Question: The 'sf' package seems like a much more user-friendly approach to working with spatial data than, say, 'sp'. For example, if I have a set of latitude/longitude coordinates, I can plot easily with the development version of 'ggplot2':
'''
library(sf)
devtools::install_github("tidyverse/ggplot2")
library(ggplot2)
# generate some data
set.seed(123)
y = rnorm(10, mean=40, sd=20)
x = rnorm(10, mean=-100, sd=30)
# collect to data.frame
xy = data.frame(x=x,y=y)
# create sf object
xy.sf = sf::st_as_sf(xy, coords=c("x", "y"), crs=4269)
# plot points
ggplot(data=xy.sf) + geom_sf()
'''
The 'ggplot2::geom_sf' function knows that the 'xy.sf' object's geometry is a set of points and so I don't need to invoke, e.g., 'ggplot2::geom_point()'.
However, suppose I want to add another geom based on the set of points.
For example, if I want to generate a contour layer to show where points are concentrated, I would use 'ggplot2::geom_density2d' or 'ggplot2::stat_density2d', as suggested in <URL>.
However, the following code
'''
ggplot(data=xy.sf) +
geom_sf() +
geom_density2d(data=xy.sf, aes(x=x,y=y,colour=..level..))
'''
produces the following image

Note that the countour lines seem to have coordinates reversed!
I tried fiddling with the above code, but can't get it to work. I realize the 'sf' package is fairly new, but the map is so close to being right! Any ideas?
: Forgot to add session info
'''
> sessionInfo()
R version 3.4.0 (2017-04-21)
Platform: x86_64-w64-mingw32/x64 (64-bit)
Running under: Windows 7 x64 (build 7601) Service Pack 1
Matrix products: default
locale:
[1] LC_COLLATE=English_United States.1252
[2] LC_CTYPE=English_United States.1252
[3] LC_MONETARY=English_United States.1252
[4] LC_NUMERIC=C
[5] LC_TIME=English_United States.1252
attached base packages:
[1] stats graphics grDevices utils datasets methods base
other attached packages:
[1] ggplot2_2.2.1.9000 sf_0.4-3
loaded via a namespace (and not attached):
[1] Rcpp_0.12.9 magrittr_1.5 maps_3.1.1 units_0.4-4
[5] MASS_7.3-47 munsell_0.4.3 geosphere_1.5-5 colorspace_1.3-2
[9] lattice_0.20-35 rjson_0.2.15 jpeg_0.1-8 rlang_0.1.1
[13] stringr_1.2.0 udunits2_0.13 plyr_1.8.4 tools_3.4.0
[17] rgdal_1.2-5 grid_3.4.0 gtable_0.2.0 png_0.1-7
[21] DBI_0.5-1 ggthemes_3.3.0 lazyeval_0.2.0 assertthat_0.1
[25] digest_0.6.12 tibble_1.3.1 ggmap_2.6.1 reshape2_1.4.2
[29] mapproj_1.2-4 labeling_0.3 sp_1.2-4 stringi_1.1.2
[33] compiler_3.4.0 RgoogleMaps_1.4.1 scales_0.4.1 proto_1.0.0
'''
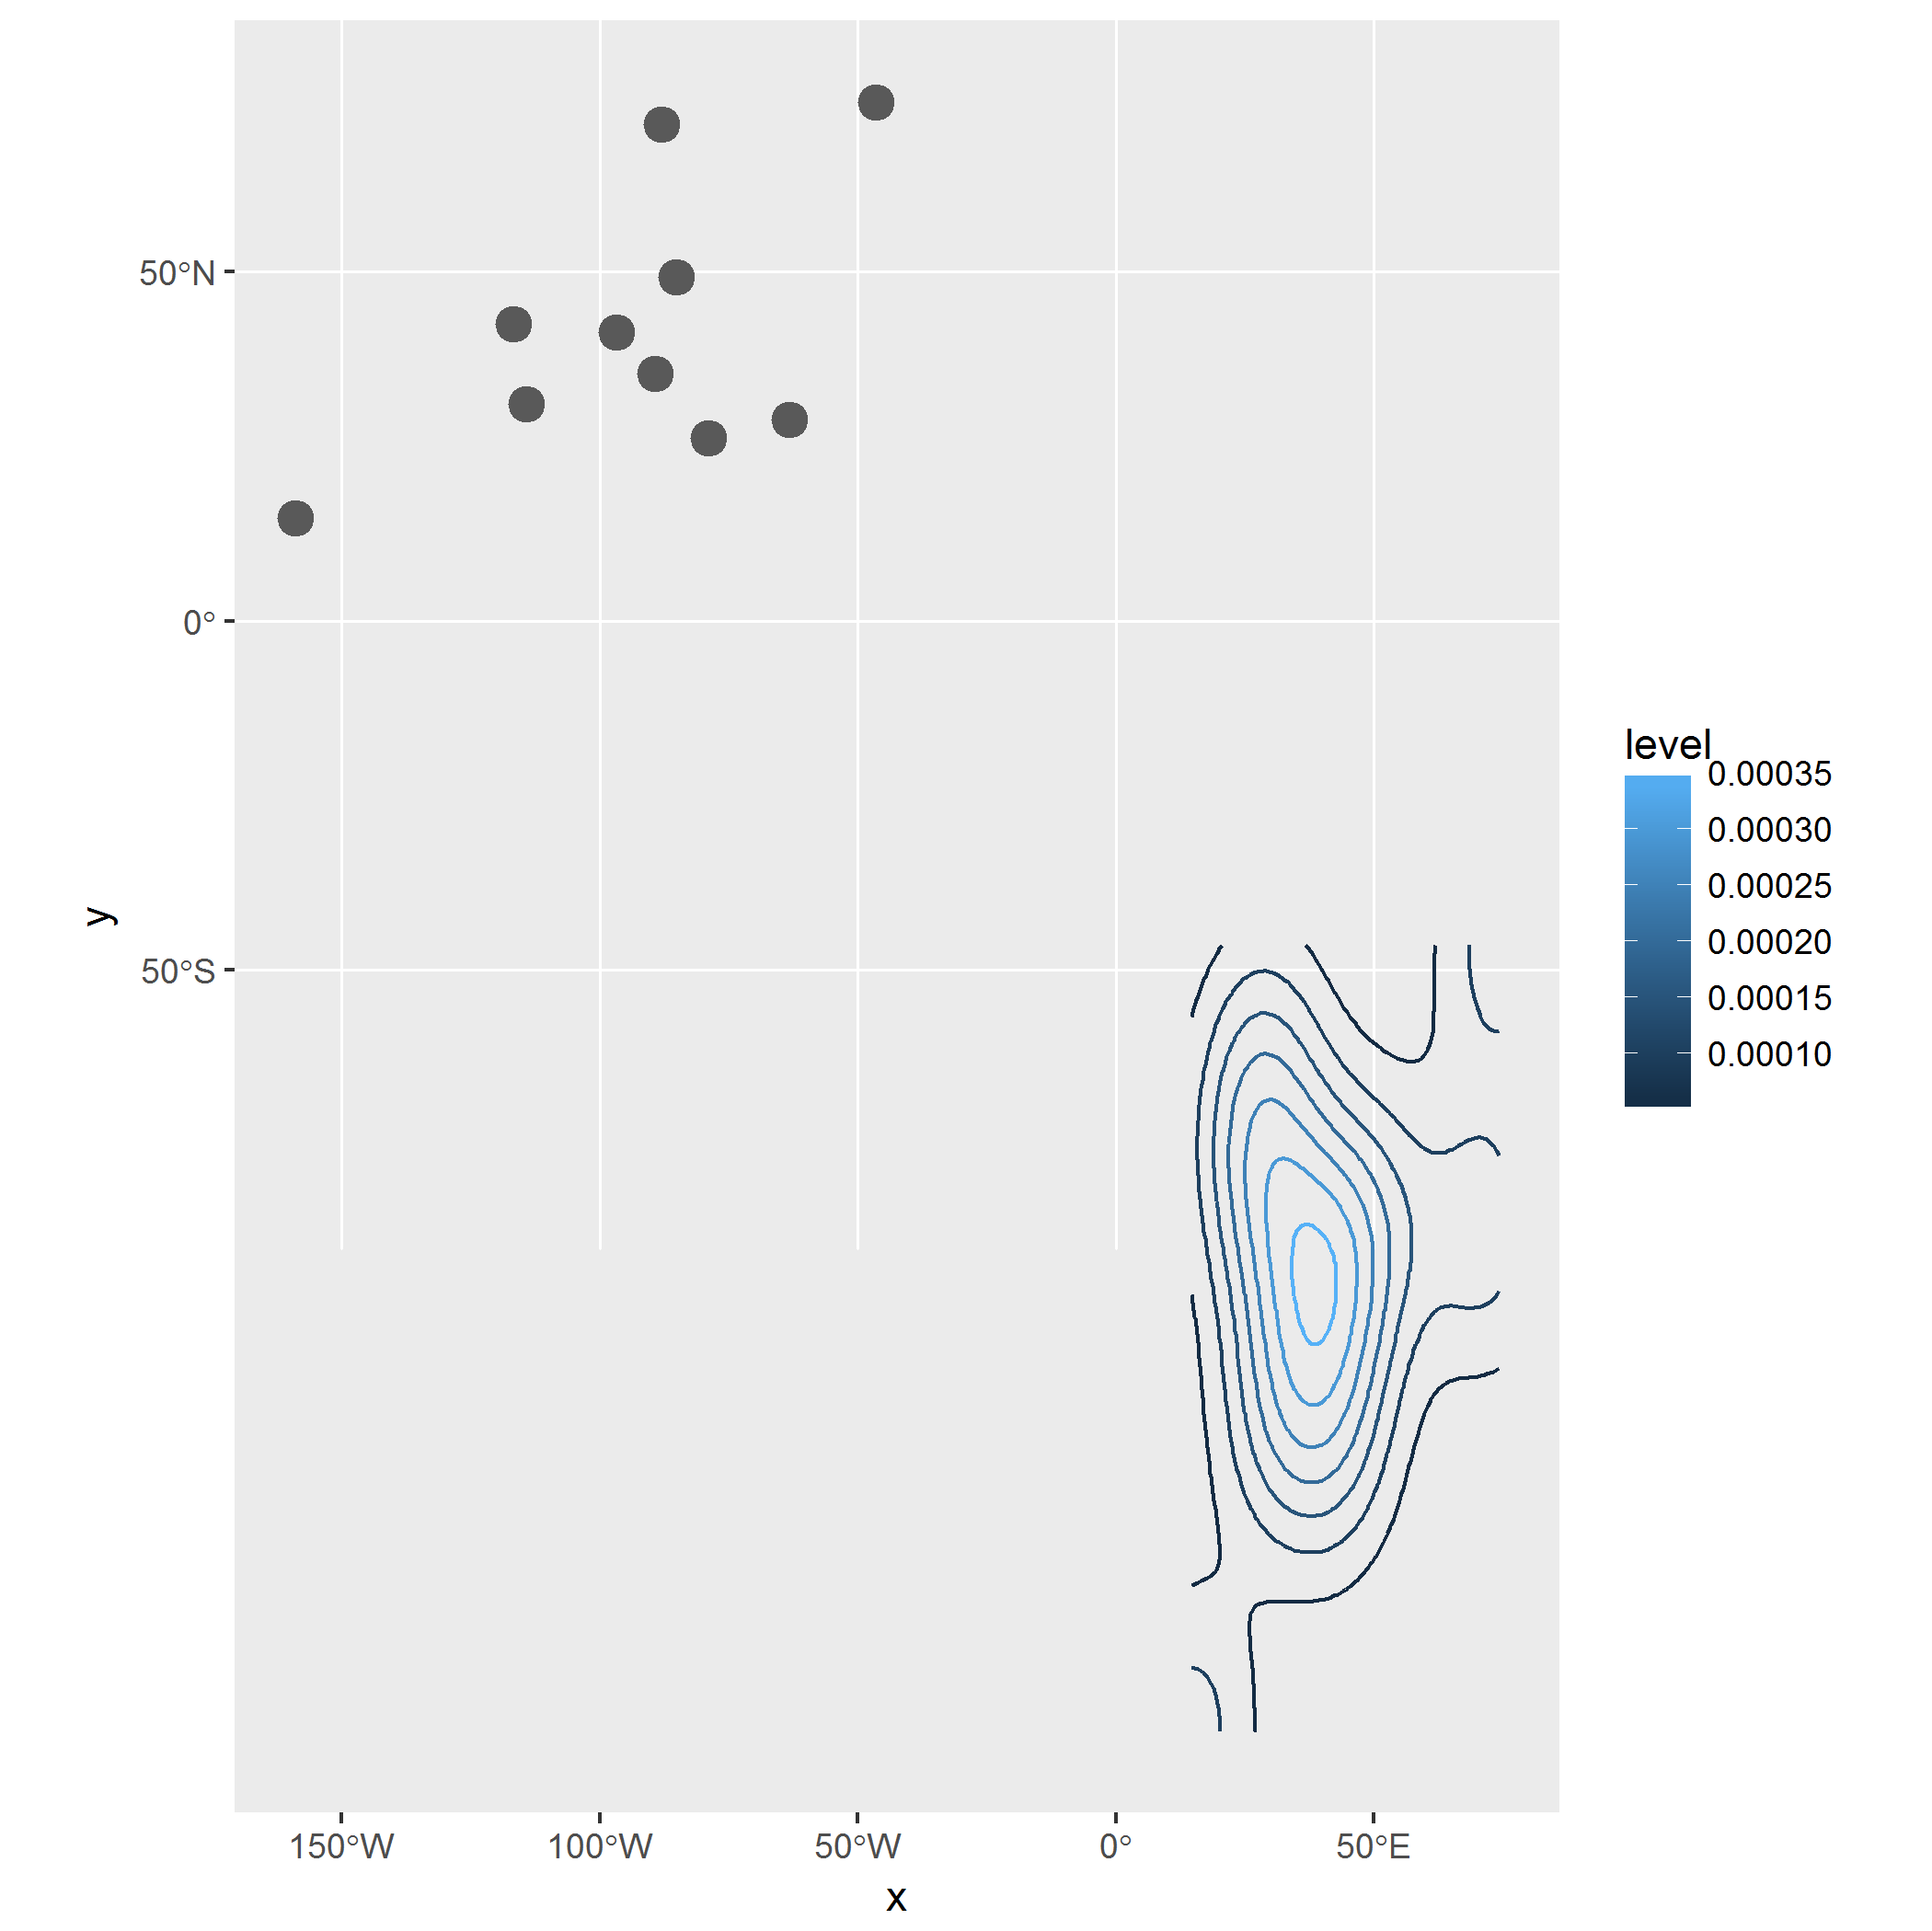
Answer: For future reference, I thought I'd post my findings as an answer:
It turns out that adding a layer after 'geom_sf', e.g., 'geom_density2d', does not inherit the mapping aesthetic applied to 'geom_sf'.
Note that this works as expected:
'''
ggplot(data=xy.sf, aes(x=x, y=y)) +
geom_sf() +
geom_density2d(aes(colour=..level..))
'''
but only because 'x,y' exist as objects from 'xy.sf'.
Thus, the following throws an error:
'''
rm(x,y)
ggplot(data=xy.sf, aes(x=x, y=y)) +
geom_sf() +
geom_density2d(aes(colour=..level..))
'''
> Error in FUN(X[[i]], ...) : object 'x' not found
Of course, this can be found in the <URL>!
> "'geom_sf' uses a unique aesthetic: 'geometry' ... Unlike other aesthetics, 'geometry' will never be inherited from the plot."
So the workaround I found is to use the 'x,y' objects themselves, or a pure 'data.frame' version of the 'sf' object; e.g., 'geom_density2d(data=xy, aes(x,y,colour=..level..))'.